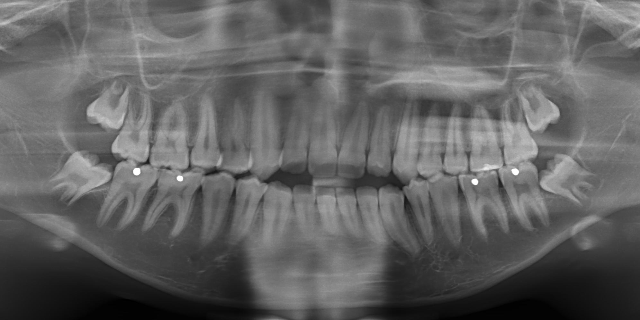
adult